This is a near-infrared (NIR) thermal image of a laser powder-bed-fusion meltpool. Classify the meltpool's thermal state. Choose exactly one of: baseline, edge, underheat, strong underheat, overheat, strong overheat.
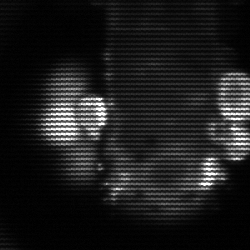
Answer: strong underheat